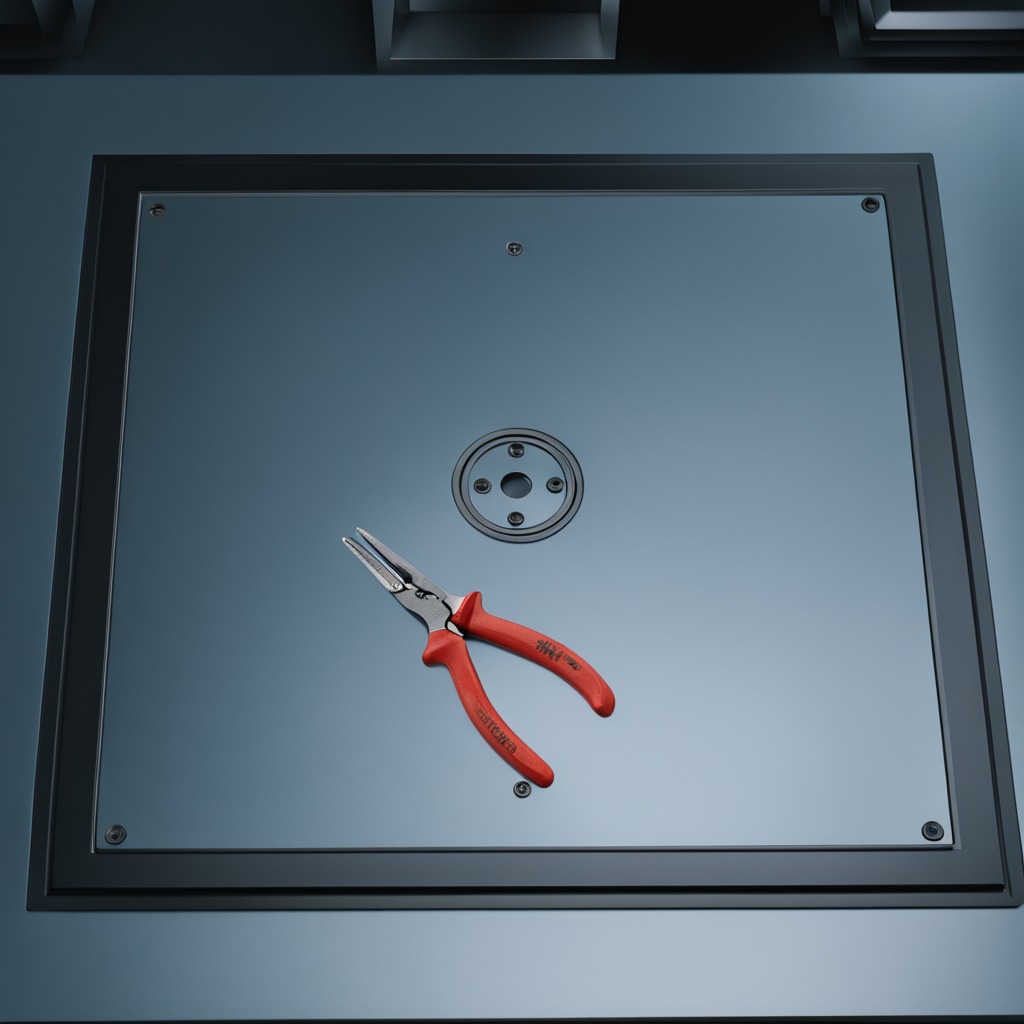
A plier is lying on a metal table in a machine shop under fluorescent lights.